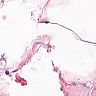
Metastatic tissue present: no